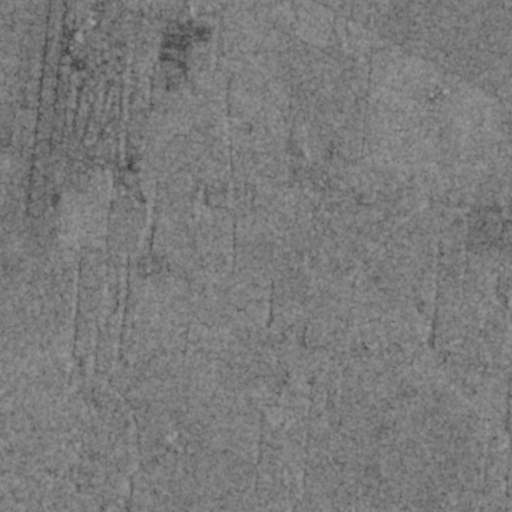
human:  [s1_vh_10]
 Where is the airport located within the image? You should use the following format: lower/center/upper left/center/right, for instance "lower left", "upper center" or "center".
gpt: The airport is located in the upper left of the image.
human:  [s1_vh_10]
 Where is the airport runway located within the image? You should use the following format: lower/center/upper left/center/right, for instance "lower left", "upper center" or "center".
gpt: The airport runway is located in the upper left of the image.
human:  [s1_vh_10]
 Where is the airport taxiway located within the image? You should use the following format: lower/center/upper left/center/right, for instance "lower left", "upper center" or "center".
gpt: The airport taxiway is located in the upper left of the image.
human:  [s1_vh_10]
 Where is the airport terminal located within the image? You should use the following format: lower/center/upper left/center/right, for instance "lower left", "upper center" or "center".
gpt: The airport terminal is located in the upper left of the image.
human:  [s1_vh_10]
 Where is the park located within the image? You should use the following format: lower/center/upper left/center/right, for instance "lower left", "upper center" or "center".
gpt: The park is located in the upper left of the image.
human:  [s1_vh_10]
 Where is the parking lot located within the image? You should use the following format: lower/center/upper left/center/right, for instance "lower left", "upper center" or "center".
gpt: The parking lot is located in the upper left of the image.
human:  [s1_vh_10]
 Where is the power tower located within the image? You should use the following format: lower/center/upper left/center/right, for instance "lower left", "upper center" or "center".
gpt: The power tower is located in the upper center of the image.
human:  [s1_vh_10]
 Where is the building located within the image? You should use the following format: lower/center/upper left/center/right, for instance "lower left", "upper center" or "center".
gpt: The building is located in the upper left of the image.
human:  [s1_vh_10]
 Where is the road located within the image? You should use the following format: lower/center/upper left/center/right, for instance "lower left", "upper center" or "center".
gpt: There is no road in the image.

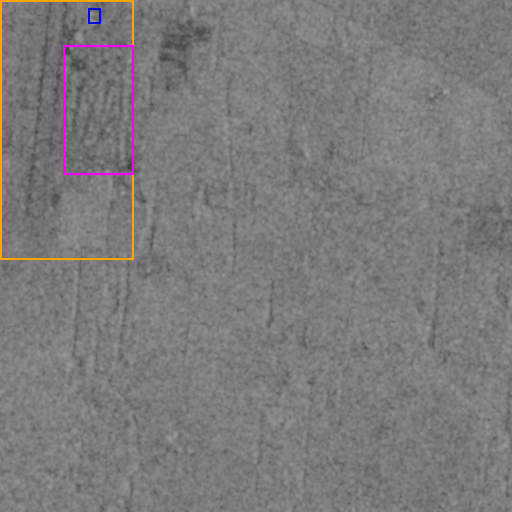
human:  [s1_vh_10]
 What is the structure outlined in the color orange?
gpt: The structure outlined in orange is an airport.
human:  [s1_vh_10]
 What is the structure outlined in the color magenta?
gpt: The structure outlined in magenta is a park.
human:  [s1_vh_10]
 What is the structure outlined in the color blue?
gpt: The structure outlined in blue is a building.
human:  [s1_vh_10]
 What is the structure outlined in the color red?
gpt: There is no red outline.